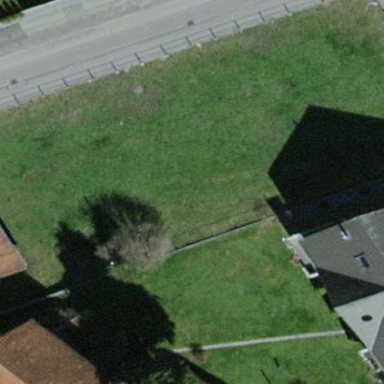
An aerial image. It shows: Open area covered with grass.